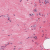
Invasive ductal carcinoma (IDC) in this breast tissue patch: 0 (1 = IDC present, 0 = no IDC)